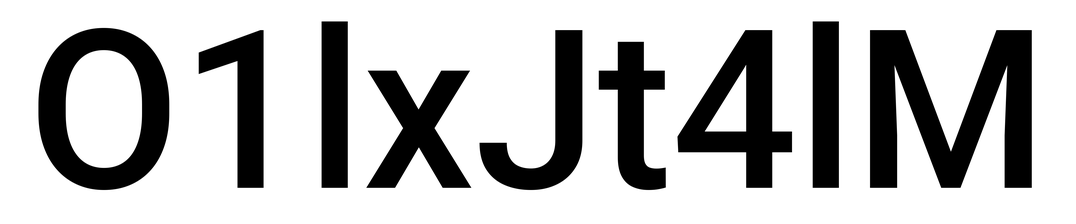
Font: Roboto_Medium